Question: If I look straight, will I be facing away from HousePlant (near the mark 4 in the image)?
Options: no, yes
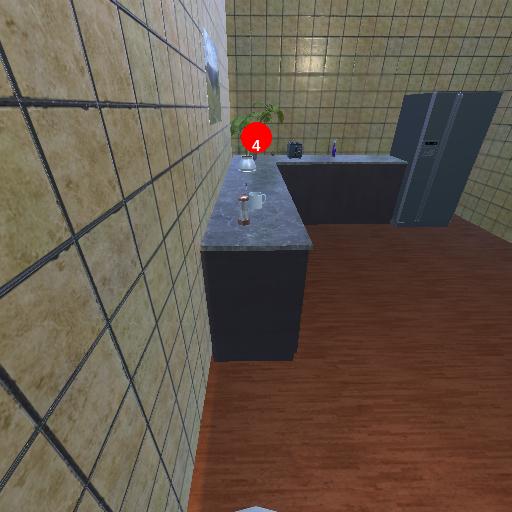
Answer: no